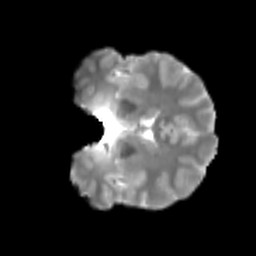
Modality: T2w
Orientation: coronal
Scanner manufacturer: siemens
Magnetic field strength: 3 T
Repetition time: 4 s
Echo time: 0.0594 s